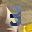
Label: 3